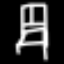
Label: chair